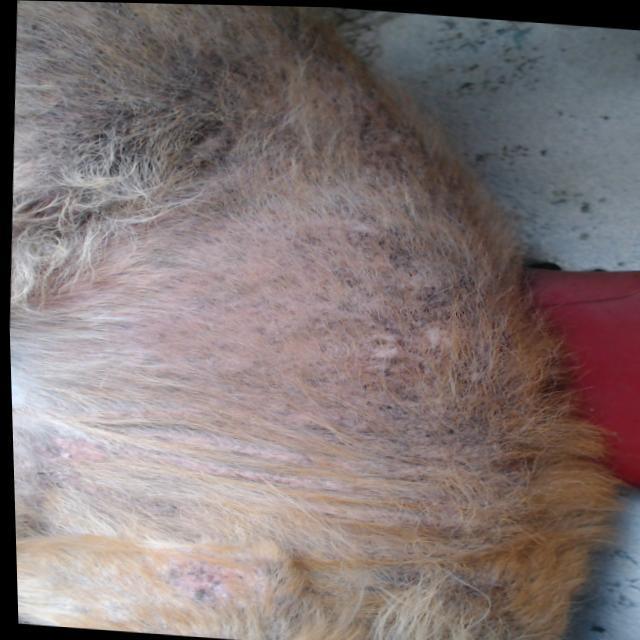
Canine demodicosis (Demodex mange) — caused by Demodex canis mites. Presents with alopecia, follicular papules, pustules, and comedones. Often localized on face and forelimbs.